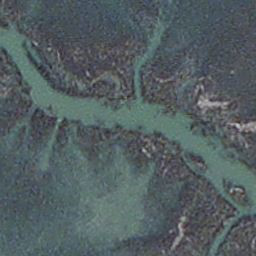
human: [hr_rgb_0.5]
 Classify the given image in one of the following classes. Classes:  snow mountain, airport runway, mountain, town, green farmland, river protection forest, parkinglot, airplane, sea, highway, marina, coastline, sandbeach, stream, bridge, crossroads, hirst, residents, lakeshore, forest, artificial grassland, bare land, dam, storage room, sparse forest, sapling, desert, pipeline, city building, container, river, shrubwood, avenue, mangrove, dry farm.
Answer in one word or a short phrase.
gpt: stream